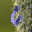
Label: 6